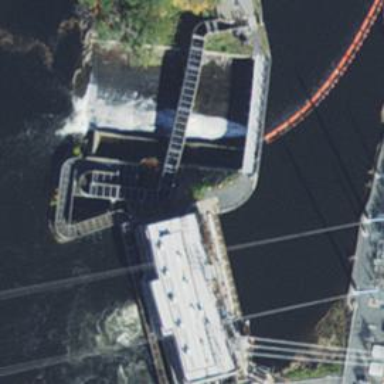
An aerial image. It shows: Fish pass along the waterway.